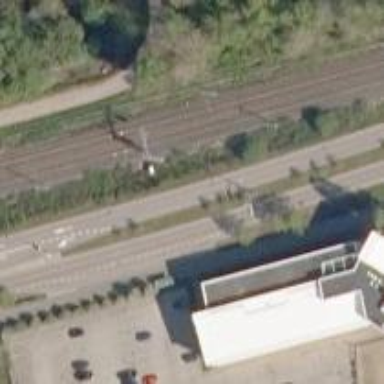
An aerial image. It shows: Railway signal.